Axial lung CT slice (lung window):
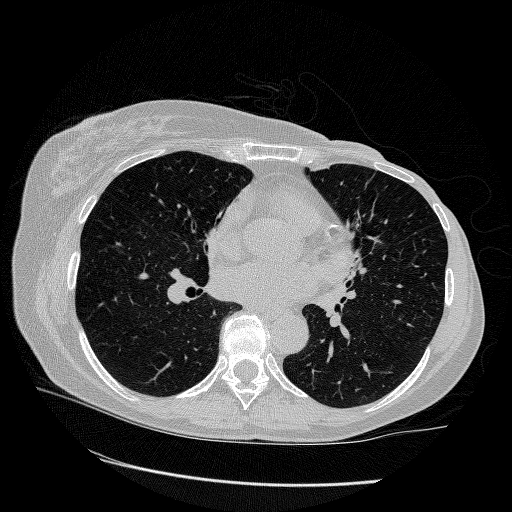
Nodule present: no